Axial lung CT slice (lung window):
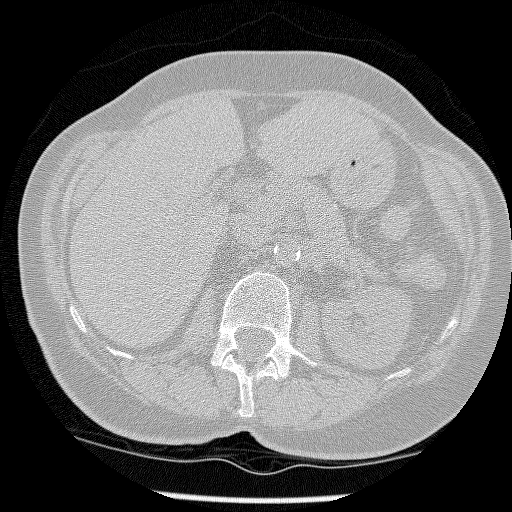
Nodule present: no